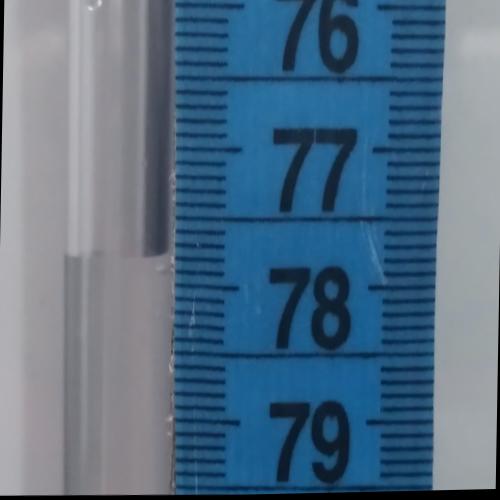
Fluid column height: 77.8 cm